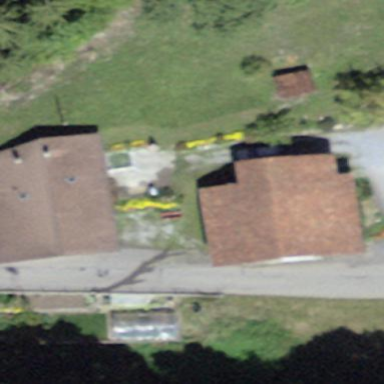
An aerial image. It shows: Rural barn.